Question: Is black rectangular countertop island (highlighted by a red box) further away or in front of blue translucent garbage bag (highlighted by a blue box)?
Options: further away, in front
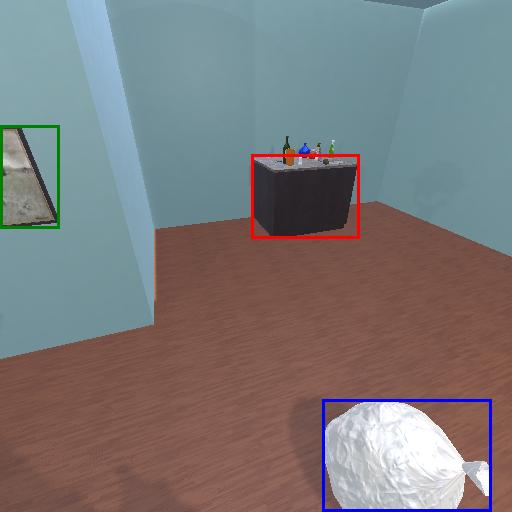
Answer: further away